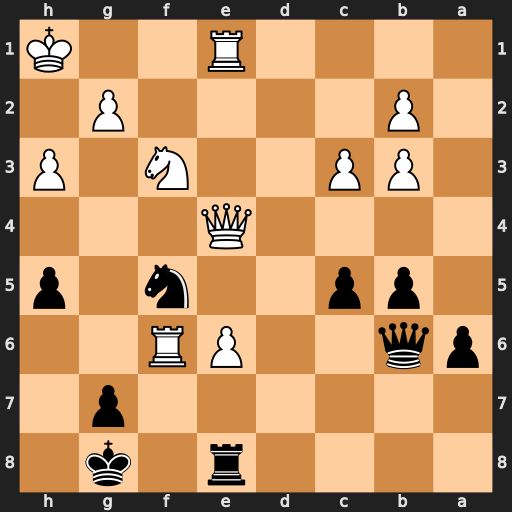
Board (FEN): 4r1k1/6p1/pq2PR2/1pp2n1p/4Q3/1PP2N1P/1P4P1/4R2K
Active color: b
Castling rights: -
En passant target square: -
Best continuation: Ng3+ Kg1 Nxe4